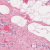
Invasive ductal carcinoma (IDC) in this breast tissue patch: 0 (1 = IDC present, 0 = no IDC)